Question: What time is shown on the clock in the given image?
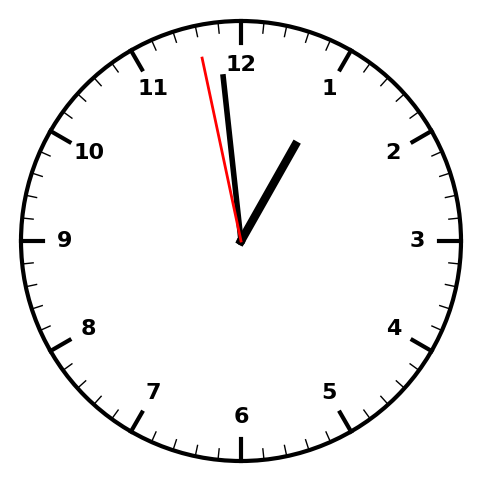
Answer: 12:58:58